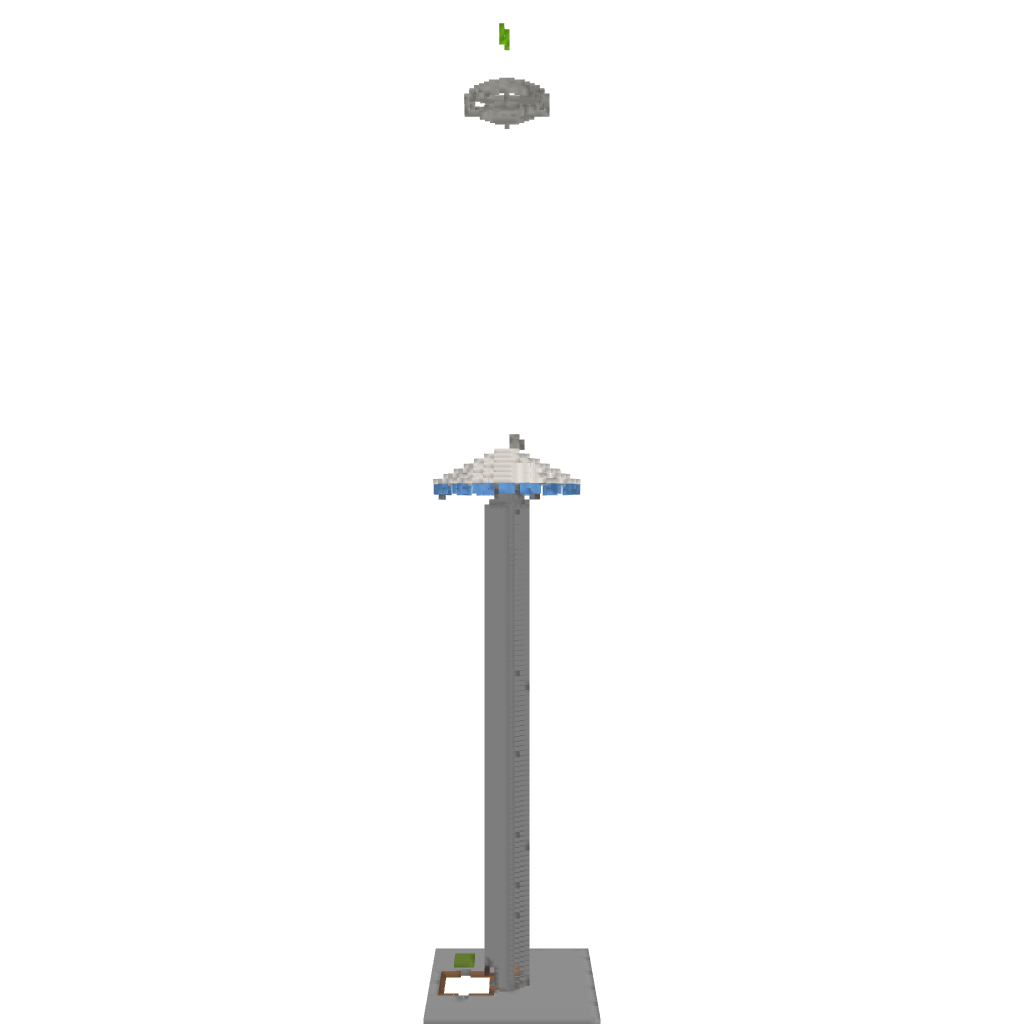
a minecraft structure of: Euromast (Dutch building in Rotterdam)